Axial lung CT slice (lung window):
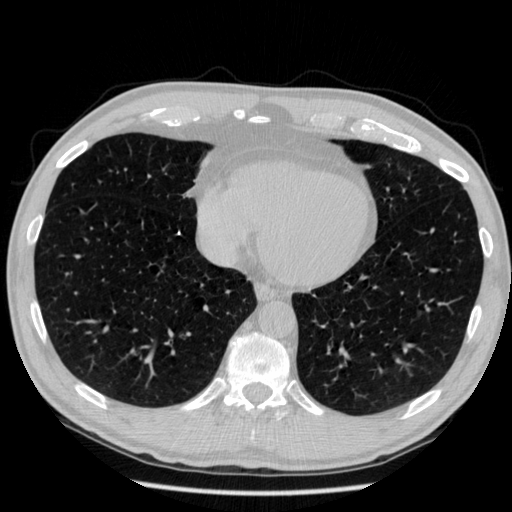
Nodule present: no